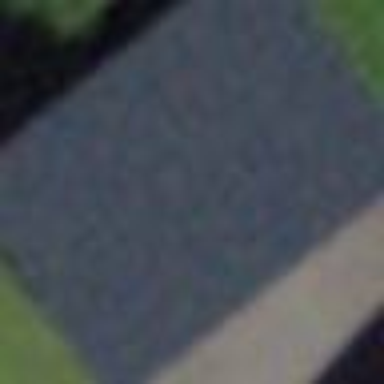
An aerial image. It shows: View of roof of building.